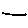
Label: line